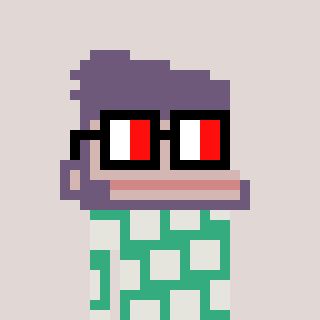
a pixel art character with square glasses with black frames and red eyes, a ape-shaped head and a teal-colored body on a warm background